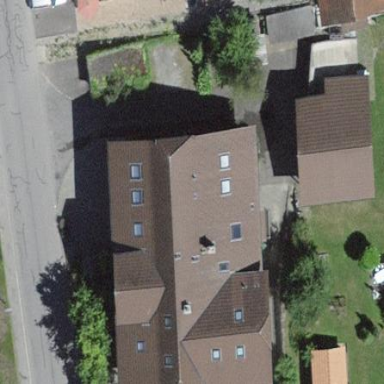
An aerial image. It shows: Residential building.